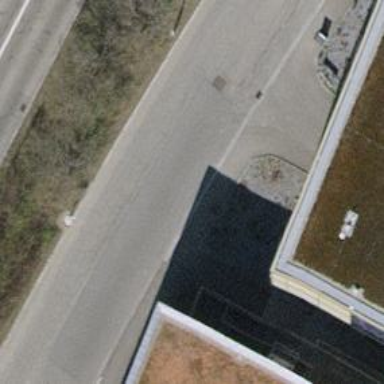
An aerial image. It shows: Asphalt sidewalk along the footway.